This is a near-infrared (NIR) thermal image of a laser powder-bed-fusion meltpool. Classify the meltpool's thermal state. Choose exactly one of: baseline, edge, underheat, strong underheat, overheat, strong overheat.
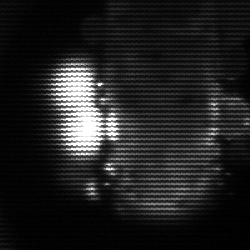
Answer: strong underheat